Question: I have an application. I would like to add my particular items to the right-click application's taskbar menu via C#. I want to add both permanent items and temporary items.
If I haven't made you to understand, this is the menu I am talking about:

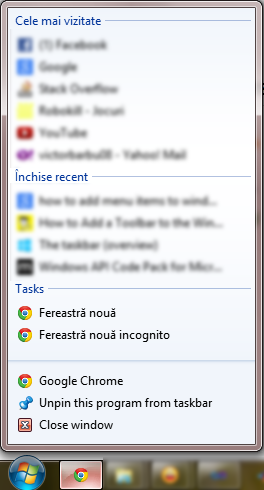
Answer: This feature is called a JumpList and is for Windows 7. It is part of the Microsoft API. How to use this with C# has been documented thoroughly <URL>.
In order to be able to deal with Jumplist classes in Windows Forms, you'd have to include these DLLs ('Microsoft.WindowsAPICodePack.dll' and 'Microsoft.WindowsAPICodePack.Shell.dll') in your project. You can get them from <URL> which includes the source code that can be used to access Windows 7 and Windows Vista features. You will need to add two usings at the top of your code:
'''
using Microsoft.WindowsAPICodePack.Taskbar;
using Microsoft.WindowsAPICodePack.Shell;
'''
Any 'Jumplist' consists of categories and each category has its own 'Jumptask's. There are two types of 'Jumptask's supported till now by WindowsAPICodePack; the 'JumplistLink' and 'JumplistSeperator'. A 'Jumptask' represents an action to be performed by the user like openning a new instance of the application or launching another program. These 'Jumptask's are grouped in categories called 'JumplistCustomCategories'.